Question: Before I get into the actual problem, I've done some research and nothing helps. Also, this isn't a duplicate of <URL> is using an Open file dialog which does not help me.
Here is my problem. I am doing a Virtual System Overlay (some call it vb.net os) and for the "desktop" I need an background image loaded from an application setting. The problem is that I am getting this error:
> An unhandled expection of type 'System.IO.FileNotFounfExpection' occurred in System.Drawing.dllAdditional information: My.Resources._2
And my code is:
'''
Image.FromFile(My.Settings.bgdesk.ToString)
'''
The setting looks like:
'''
Name: bgdesk | Type: string | Scope: user | Value: My.Resources._2
'''
Also, have a look at my resources:

How do I load the background image from the resource?
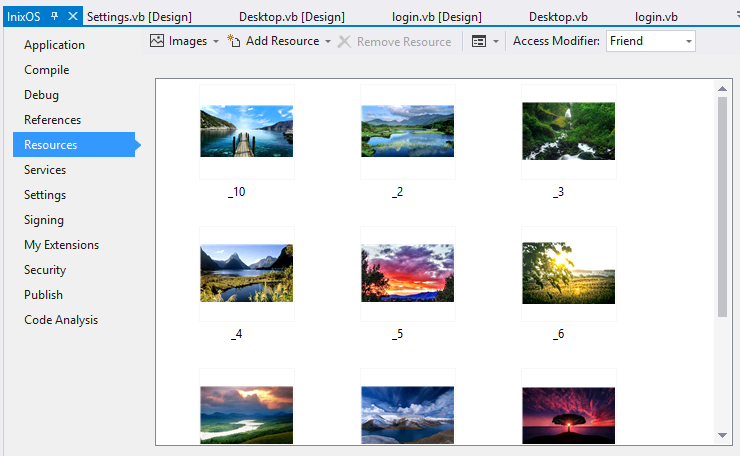
Answer: If I properly understood your question, you want to dynamically load and save a background image setting, based on a user choice; the bitmaps to be used are already included in a resource file:
1) Create a Resource file named Resource1.resx
2) Insert bitmaps you want to use (e.g. named "_1", "_2"), in this file
3) In bgdesk, let the code save only the resource name (i.e. "_1", "_2")
4) Add a ComboBox cbImgList
5) Add a Button, which sets the new BackGround image when hit
6) Use the following code (adapt it to your needs)
'''
Private Function GetBackGroundImgFromRes(ByRef sError As String) As Boolean
Try
Dim sImgName As String = My.Settings.bgdesk
If sImgName.Trim <> "" Then
Dim RM As Resources.ResourceManager = My.Resources.Resource1.ResourceManager
Dim objBitmap As Object = RM.GetObject(sImgName)
Me.BackgroundImage = DirectCast(objBitmap, Bitmap)
End If
Return True
Catch ex As Exception
sError = ex.ToString
Return False
End Try
End Function
Private Function SetBackGroundImg(ByRef sError As String) As Boolean
Try
Dim sImgName As String = ""
Select Case cbImgList.SelectedIndex
Case -1
Return True
Case 0
sImgName = "_1"
Case 1
sImgName = "_2"
End Select
Dim RM As Resources.ResourceManager = My.Resources.Resource1.ResourceManager
Dim objBitmap As Object = RM.GetObject(sImgName)
Me.BackgroundImage = DirectCast(objBitmap, Bitmap)
My.Settings.bgdesk = sImgName
Return True
Catch ex As Exception
sError = ex.ToString
Return False
End Try
End Function
Private Sub Button2_Click(sender As Object, e As EventArgs) Handles Button2.Click
Dim sError As String = ""
SetBackGroundImg(sError)
End Sub
Private Sub Form1_Load(sender As Object, e As EventArgs) Handles MyBase.Load
cbImgList.Items.Add("_1")
cbImgList.Items.Add("_2")
Dim sError As String = ""
GetBackGroundImgFromRes(sError)
End Sub
'''